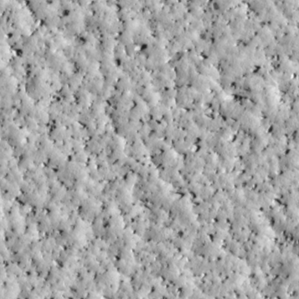
Label: non_frost